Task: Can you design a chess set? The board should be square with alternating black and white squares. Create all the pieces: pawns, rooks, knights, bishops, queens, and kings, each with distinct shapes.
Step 2858:
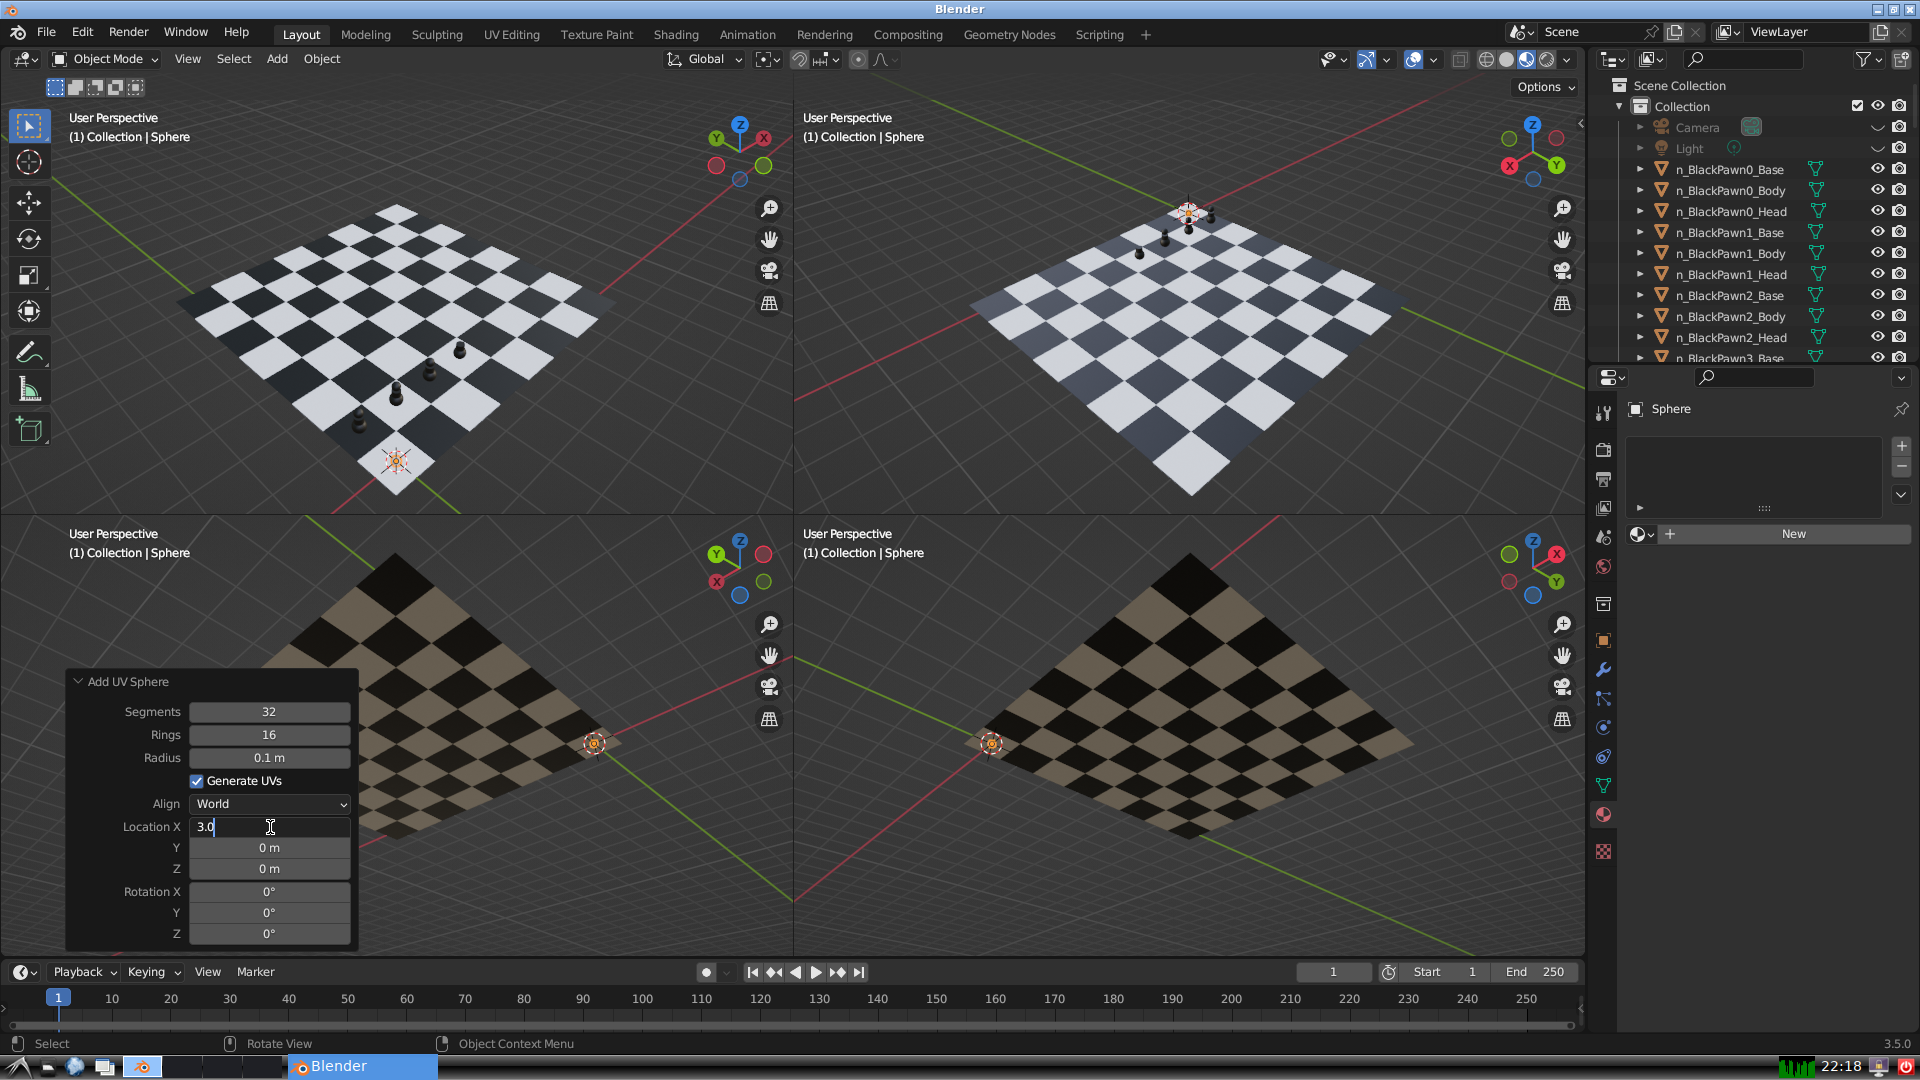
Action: {"key_press": ['Return']}